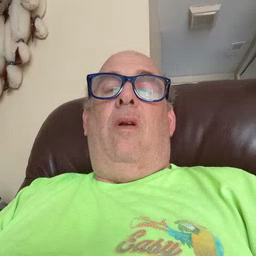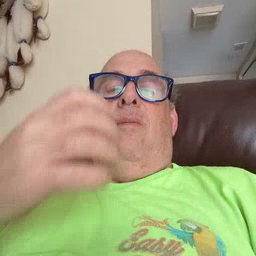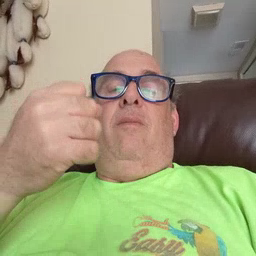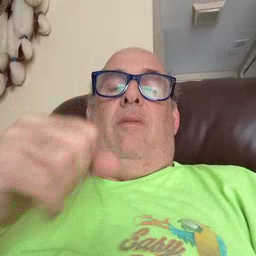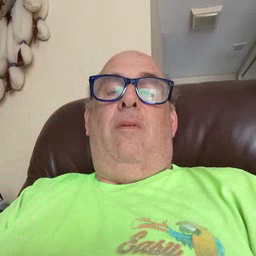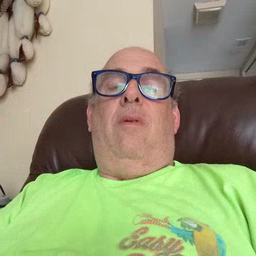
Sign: milk